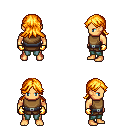
a pixel art fantasy rpg character, male body template, human, tanned skin, leather chest armor, teal pants, light blonde loose hair, gold gloves, four views (front, back, left, right), 2x2 character sprite sheet, small pixel art, hard edges, no anti-aliasing